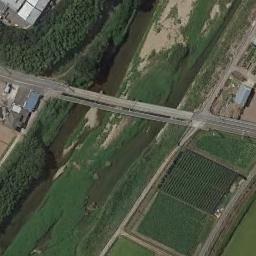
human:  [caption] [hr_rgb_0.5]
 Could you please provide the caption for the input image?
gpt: There is a bridge over the river between many trees and farmlands .

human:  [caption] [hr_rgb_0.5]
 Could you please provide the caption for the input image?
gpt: A bridge built on a dark green river and the flood bed of the river while dense green plants on the flood bed .

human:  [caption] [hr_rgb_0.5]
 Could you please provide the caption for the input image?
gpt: A bridge connects the residential areas on both sides of the strait .

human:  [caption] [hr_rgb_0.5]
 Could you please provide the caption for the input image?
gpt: A bridge connects the land on both sides of the slender river  There are long green river banks on both sides of the river  There are several sandbanks in the middle of the river  The land is a large farmland .

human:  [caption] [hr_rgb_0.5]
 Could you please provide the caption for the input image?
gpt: Many green plants are around the bridge .